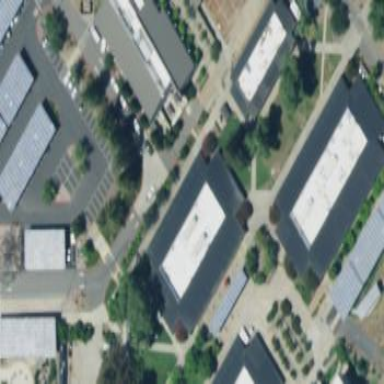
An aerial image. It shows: College building.